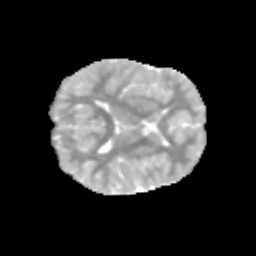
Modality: MD
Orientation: axial
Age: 8
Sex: male
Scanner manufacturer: siemens
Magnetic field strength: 3 T
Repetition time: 3.8 s
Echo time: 0.07 s